The trace is the raw vibration amplitude of a rotating bearing as a function of time. Determine the bearing's health state. Answer with exactly one of: normal, inner_race, outer_race, ball.
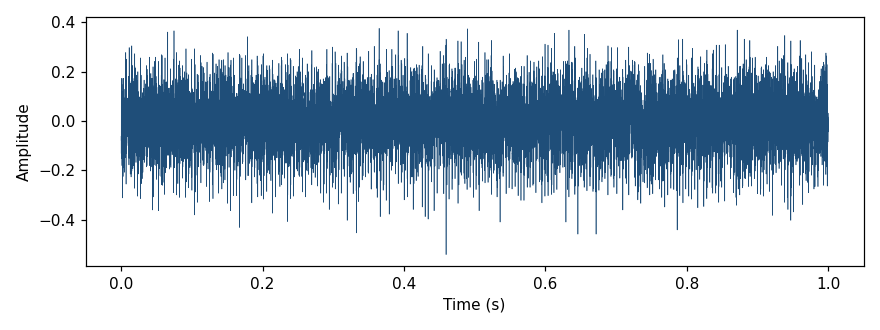
Answer: outer_race